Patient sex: M
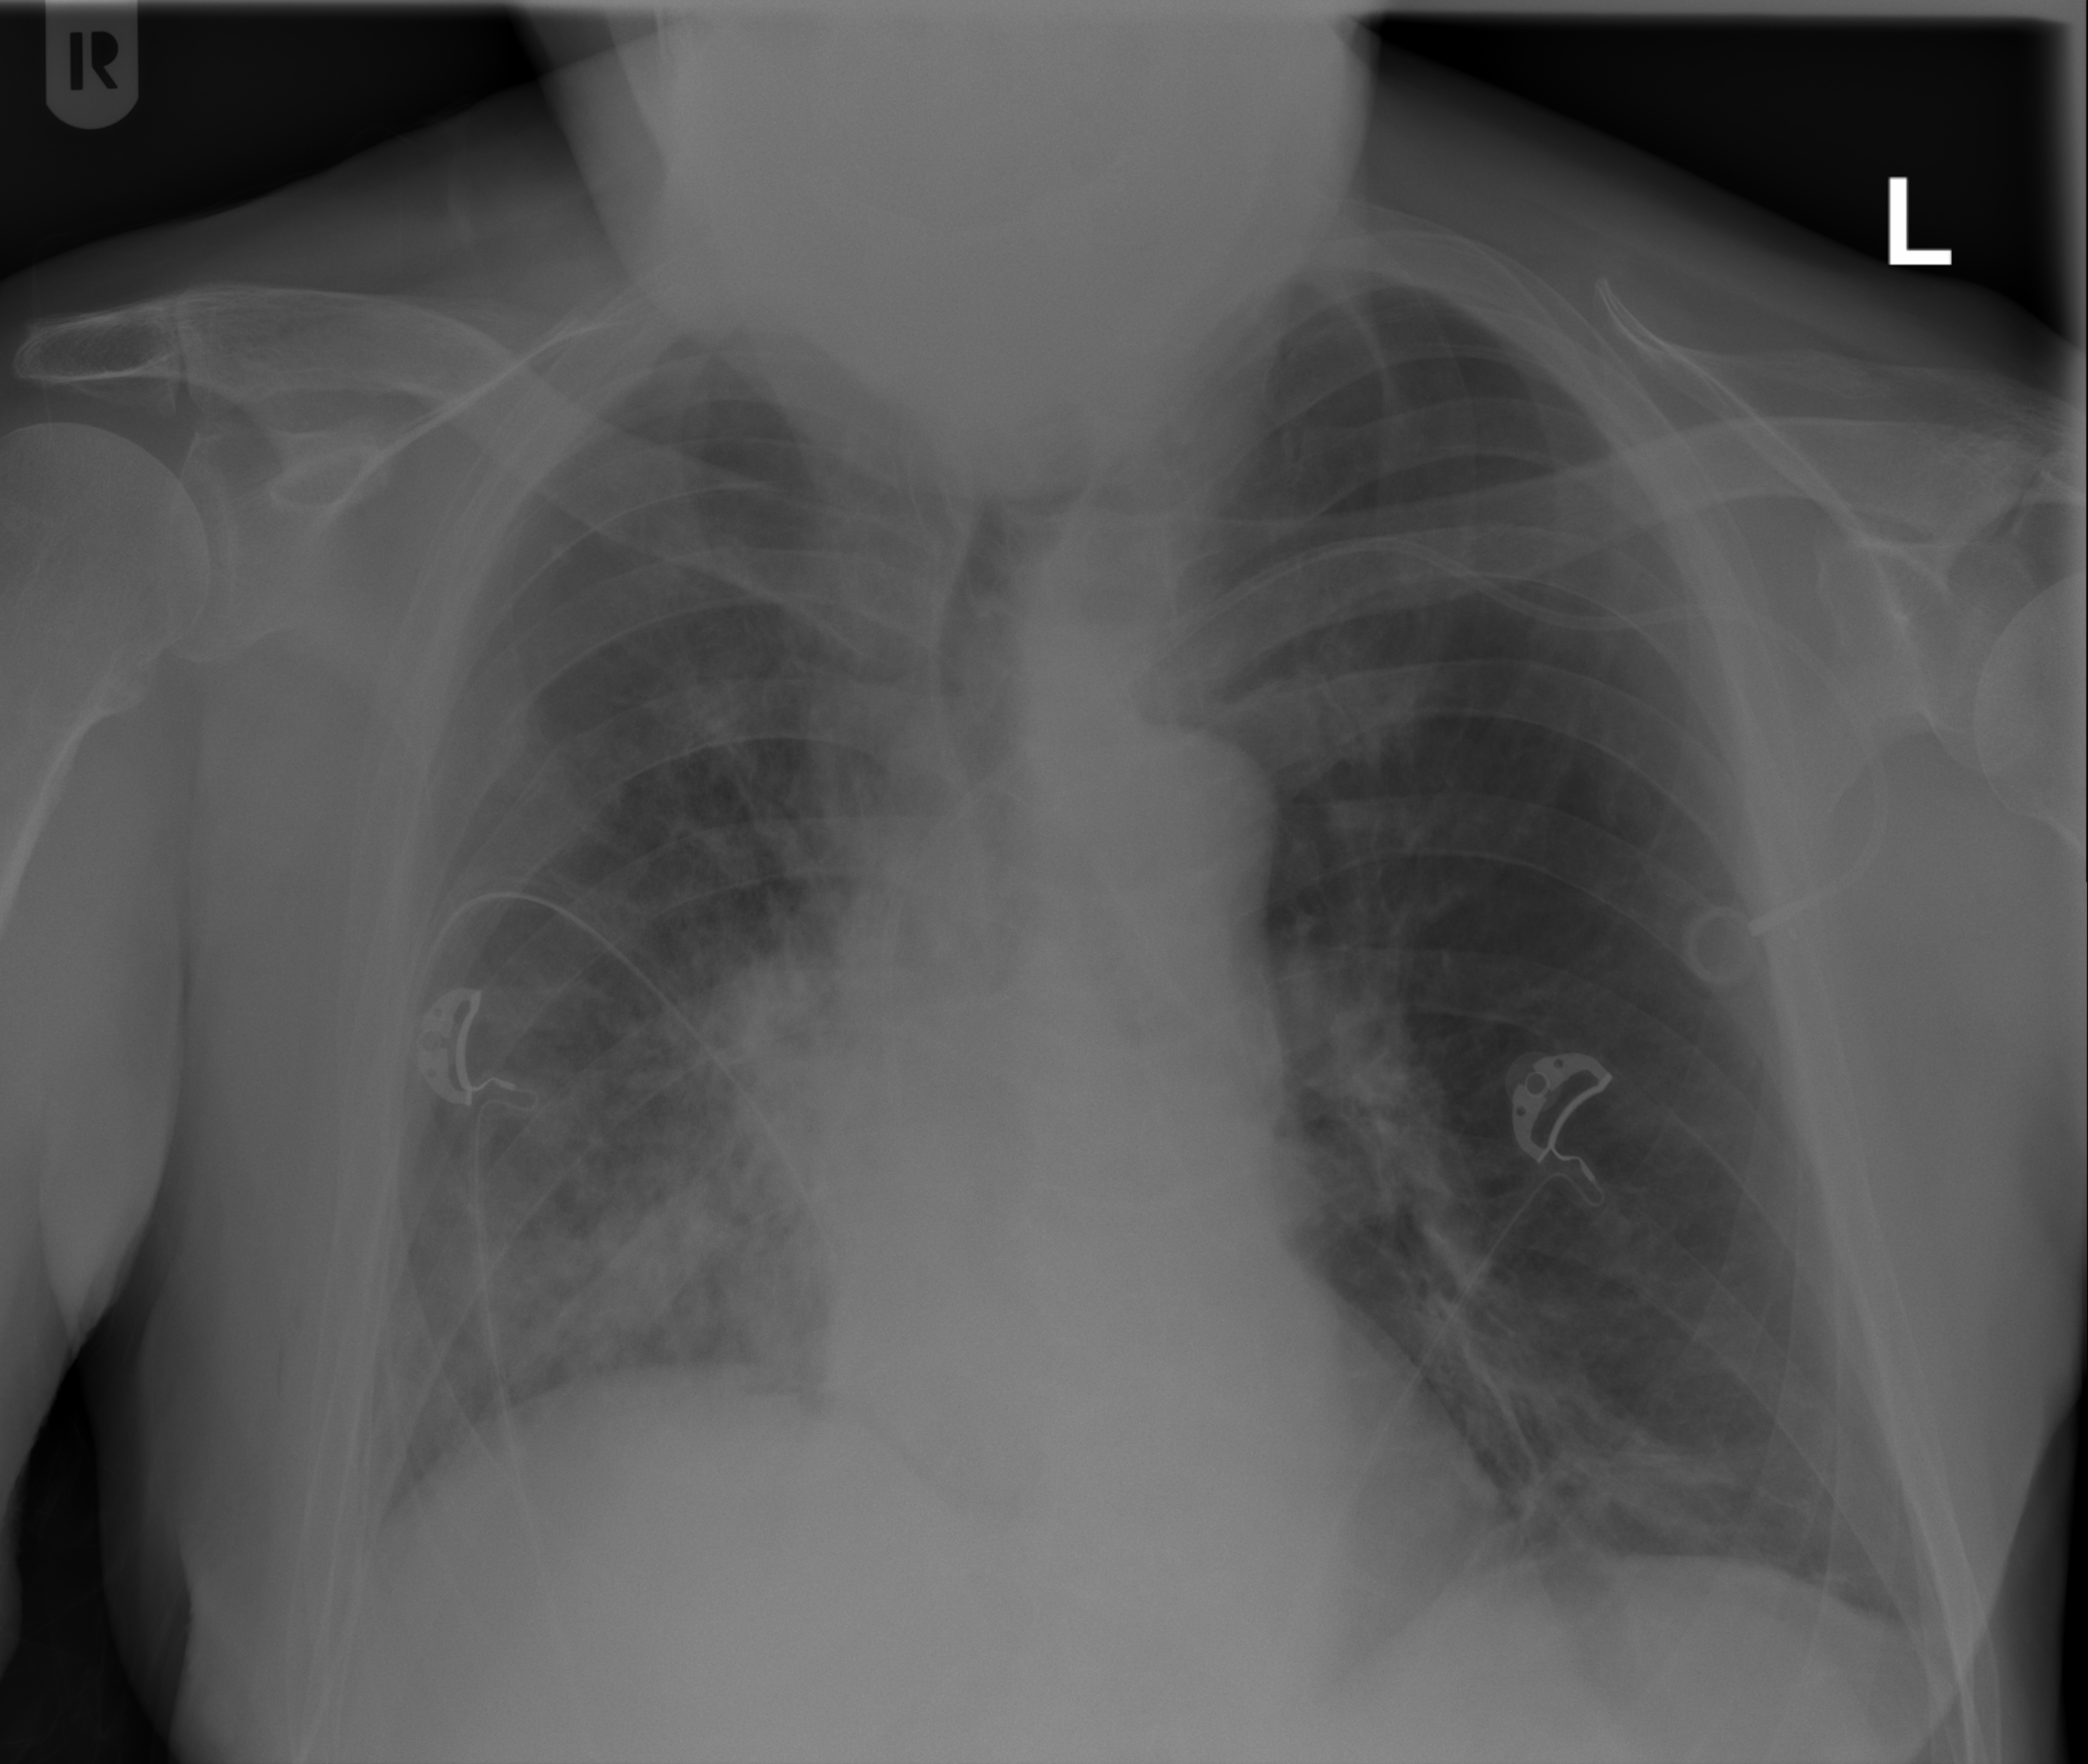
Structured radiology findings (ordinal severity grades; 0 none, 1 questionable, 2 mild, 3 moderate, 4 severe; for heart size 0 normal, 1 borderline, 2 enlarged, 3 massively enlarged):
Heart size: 0
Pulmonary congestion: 0
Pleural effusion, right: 0
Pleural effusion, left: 0
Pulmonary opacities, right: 3
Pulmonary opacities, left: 0
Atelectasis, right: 2
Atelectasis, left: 2